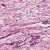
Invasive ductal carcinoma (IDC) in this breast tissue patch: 0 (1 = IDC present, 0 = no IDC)